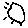
Label: sun